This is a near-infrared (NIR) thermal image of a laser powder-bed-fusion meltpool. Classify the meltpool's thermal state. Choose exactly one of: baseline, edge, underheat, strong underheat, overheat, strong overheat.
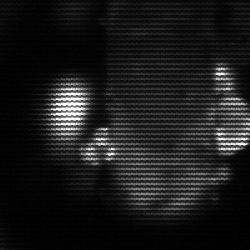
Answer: strong underheat